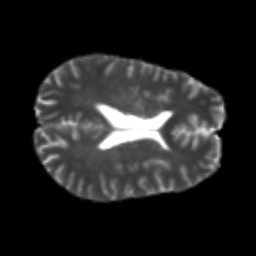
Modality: T2w
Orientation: axial
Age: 26
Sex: male
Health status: healthy
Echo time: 0.074 s